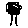
Label: tree